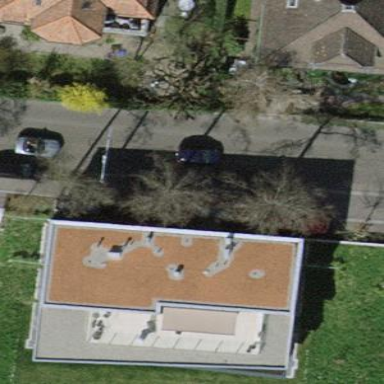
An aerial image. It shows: Image showing building with apartments.